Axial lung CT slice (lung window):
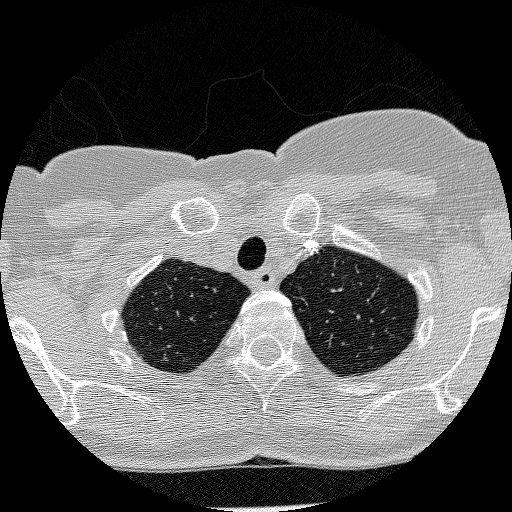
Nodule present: no